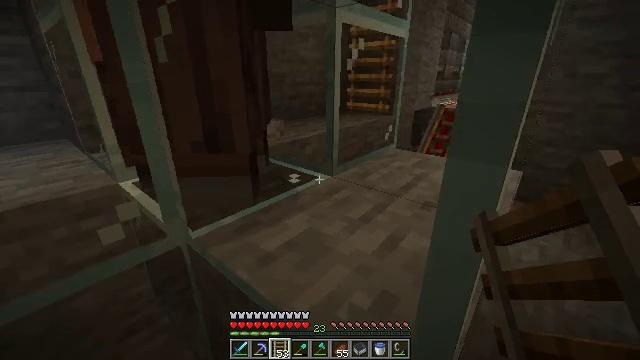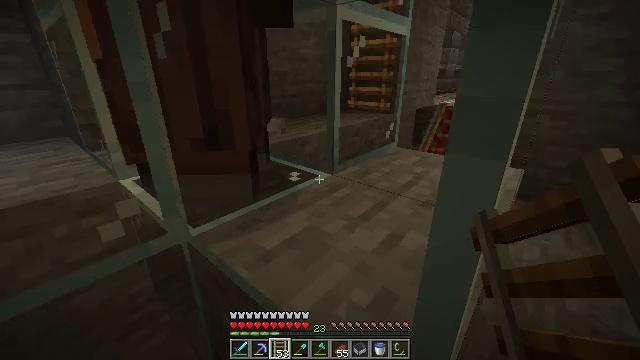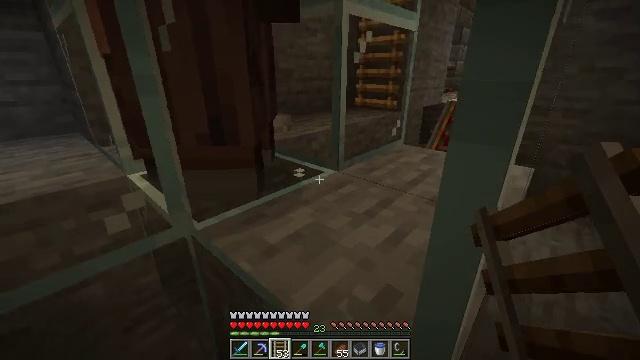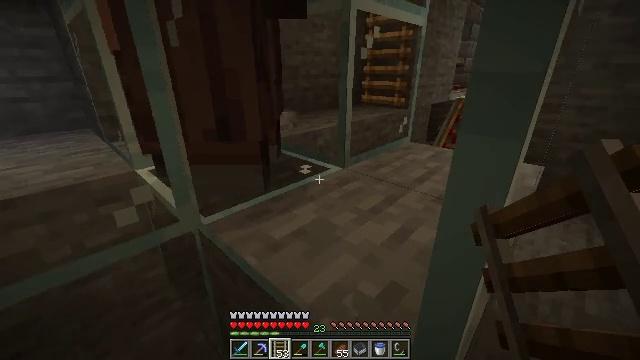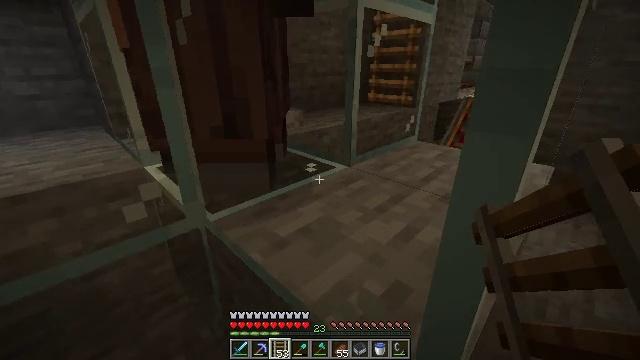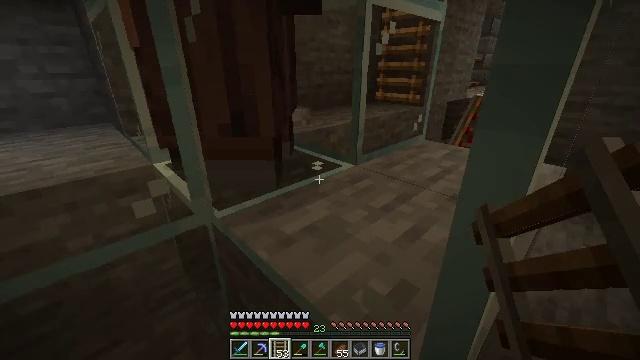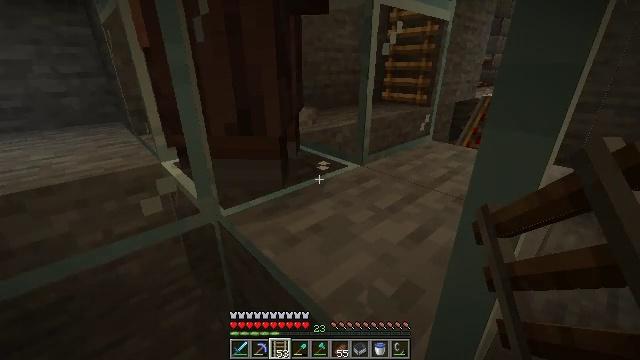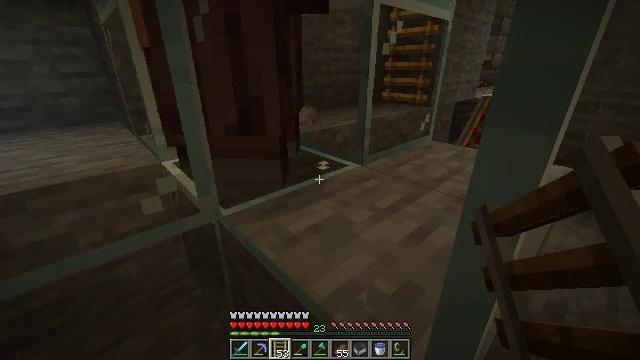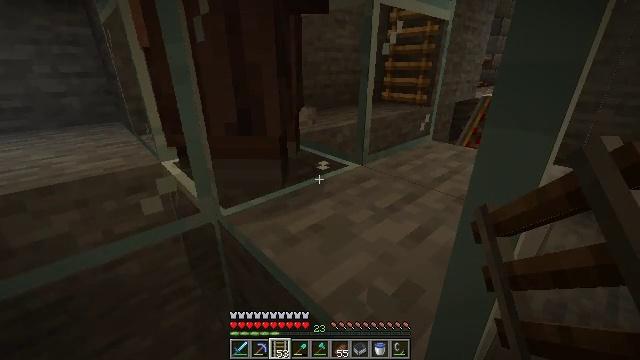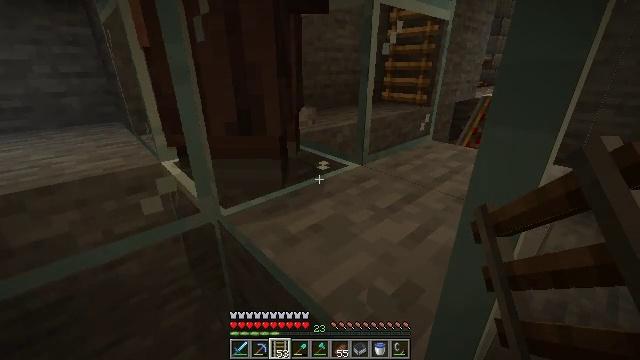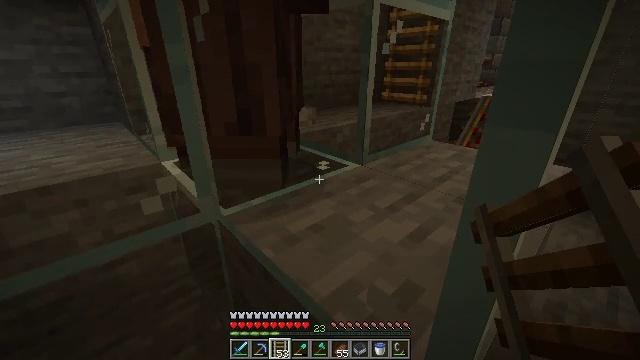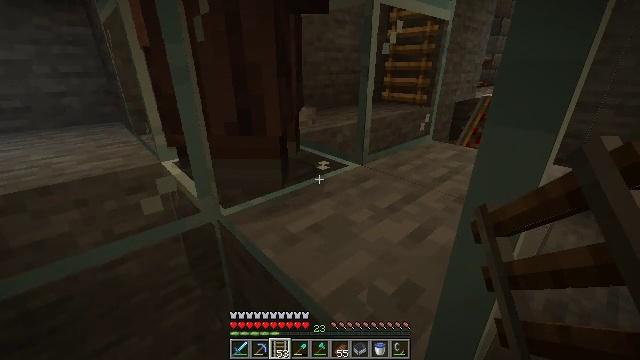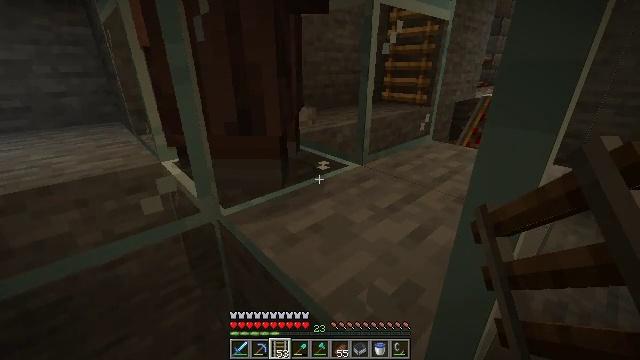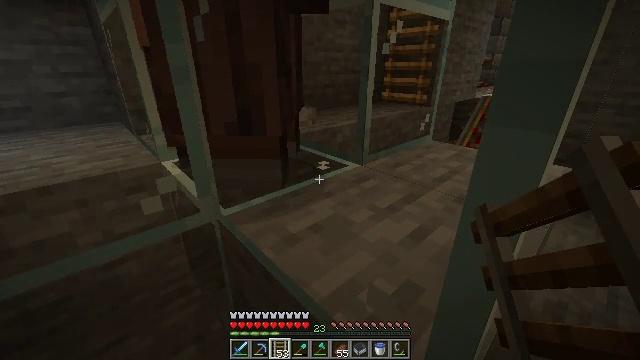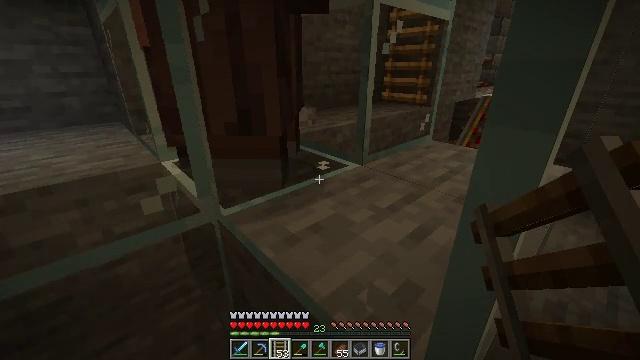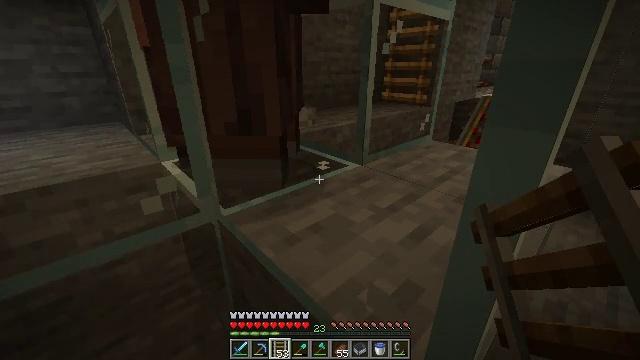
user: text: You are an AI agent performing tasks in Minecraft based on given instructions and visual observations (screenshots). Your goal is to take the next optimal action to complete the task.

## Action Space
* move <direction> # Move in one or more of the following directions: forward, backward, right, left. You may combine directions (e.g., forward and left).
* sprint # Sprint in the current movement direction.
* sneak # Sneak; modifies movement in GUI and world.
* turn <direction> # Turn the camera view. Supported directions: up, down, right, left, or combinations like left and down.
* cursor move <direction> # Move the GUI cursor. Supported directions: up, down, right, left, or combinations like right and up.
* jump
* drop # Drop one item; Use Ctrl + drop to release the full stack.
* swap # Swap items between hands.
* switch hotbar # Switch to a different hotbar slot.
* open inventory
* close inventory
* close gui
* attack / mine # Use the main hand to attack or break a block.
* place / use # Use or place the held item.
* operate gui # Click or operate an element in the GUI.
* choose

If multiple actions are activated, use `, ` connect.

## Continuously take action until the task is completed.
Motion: motion action
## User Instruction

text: Destroy the glass.
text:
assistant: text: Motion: no_op
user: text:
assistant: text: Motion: turn left
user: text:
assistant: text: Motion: turn left
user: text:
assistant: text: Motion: turn left
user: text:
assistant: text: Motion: turn left
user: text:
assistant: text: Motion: turn left
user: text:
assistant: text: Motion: no_op
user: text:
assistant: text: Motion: no_op
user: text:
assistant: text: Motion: no_op
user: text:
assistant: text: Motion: no_op
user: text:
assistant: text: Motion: no_op
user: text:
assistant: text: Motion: no_op
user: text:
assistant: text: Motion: no_op
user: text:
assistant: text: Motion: no_op
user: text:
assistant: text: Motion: no_op
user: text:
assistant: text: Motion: no_op
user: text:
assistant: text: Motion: no_op
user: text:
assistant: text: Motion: no_op
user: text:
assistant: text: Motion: no_op
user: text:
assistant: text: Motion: no_op
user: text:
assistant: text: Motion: no_op
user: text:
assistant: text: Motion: no_op
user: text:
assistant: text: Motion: no_op
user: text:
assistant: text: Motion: no_op
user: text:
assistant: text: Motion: no_op
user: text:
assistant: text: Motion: no_op
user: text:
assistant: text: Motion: switch to hotbar 2
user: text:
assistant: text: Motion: switch to hotbar 2
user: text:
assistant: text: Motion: no_op
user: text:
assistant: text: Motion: turn left